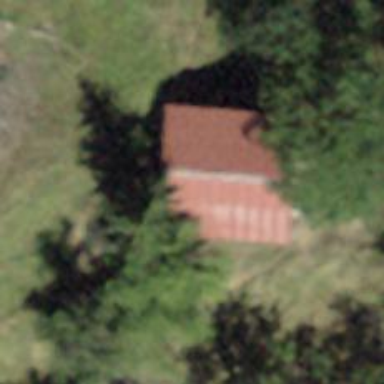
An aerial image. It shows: Hut.